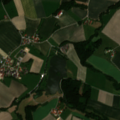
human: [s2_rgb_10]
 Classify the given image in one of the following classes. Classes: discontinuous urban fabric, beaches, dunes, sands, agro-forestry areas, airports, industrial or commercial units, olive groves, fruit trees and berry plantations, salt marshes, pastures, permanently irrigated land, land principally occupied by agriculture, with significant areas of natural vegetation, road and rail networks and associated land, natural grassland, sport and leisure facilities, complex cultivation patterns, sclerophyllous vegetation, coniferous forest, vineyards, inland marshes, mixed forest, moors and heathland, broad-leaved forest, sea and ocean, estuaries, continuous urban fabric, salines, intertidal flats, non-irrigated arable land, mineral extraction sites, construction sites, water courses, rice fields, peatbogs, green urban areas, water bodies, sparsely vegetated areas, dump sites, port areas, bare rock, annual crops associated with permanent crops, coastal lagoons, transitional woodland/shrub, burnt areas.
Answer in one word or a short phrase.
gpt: non-irrigated arable land, land principally occupied by agriculture, with significant areas of natural vegetation